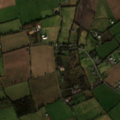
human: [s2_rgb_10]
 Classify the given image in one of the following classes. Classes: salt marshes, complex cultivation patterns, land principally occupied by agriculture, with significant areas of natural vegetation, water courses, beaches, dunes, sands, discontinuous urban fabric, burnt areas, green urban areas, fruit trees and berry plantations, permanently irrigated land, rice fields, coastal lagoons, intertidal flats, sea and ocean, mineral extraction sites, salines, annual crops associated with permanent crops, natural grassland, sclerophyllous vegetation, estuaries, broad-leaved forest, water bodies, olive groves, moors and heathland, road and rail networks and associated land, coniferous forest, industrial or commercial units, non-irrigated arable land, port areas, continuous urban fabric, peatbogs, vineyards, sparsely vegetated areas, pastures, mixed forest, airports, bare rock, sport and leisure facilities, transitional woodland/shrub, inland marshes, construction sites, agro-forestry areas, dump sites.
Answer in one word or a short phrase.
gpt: non-irrigated arable land, pastures